Aerial crown-view tile of a tropical tree (Barro Colorado Island, Panama), acquired 20250124:
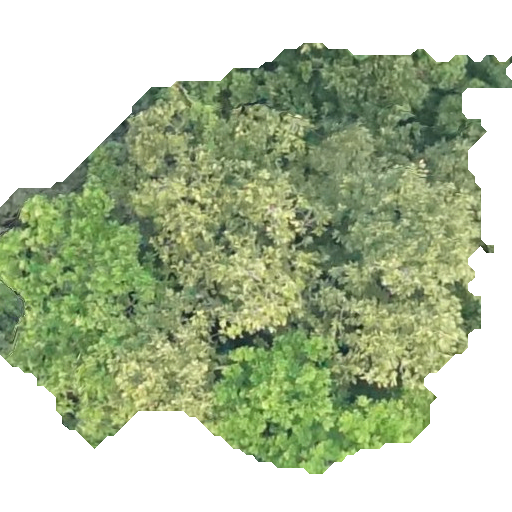
Species: Anacardium excelsum
GBIF accepted scientific name: Anacardium excelsum
Crown area: 235.92 m²